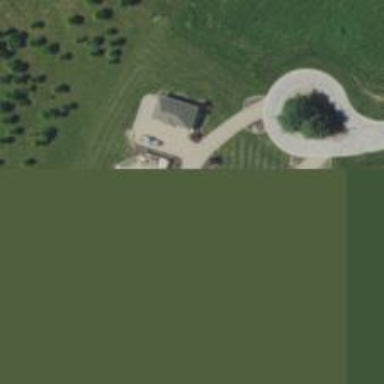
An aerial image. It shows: Driveway tunnel serving as building passage.